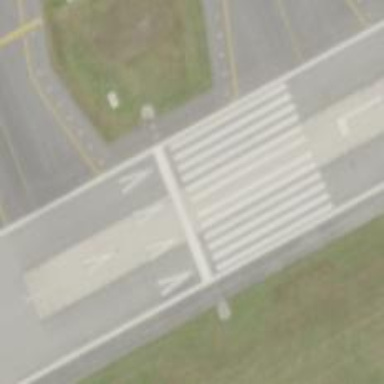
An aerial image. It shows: Runway surface made of asphalt at airport.